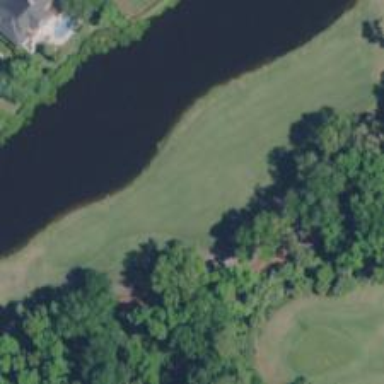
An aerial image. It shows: Golf hole.